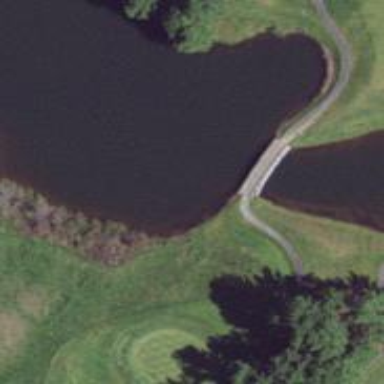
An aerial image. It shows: Footway bridge over golf path.